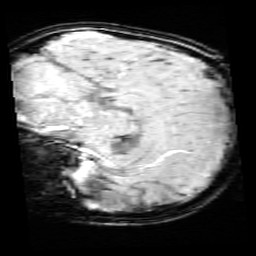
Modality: SWI
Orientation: sagittal
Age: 9
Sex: female
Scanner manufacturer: siemens
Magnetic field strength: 3 T
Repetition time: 0.027 s
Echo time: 0.02 s